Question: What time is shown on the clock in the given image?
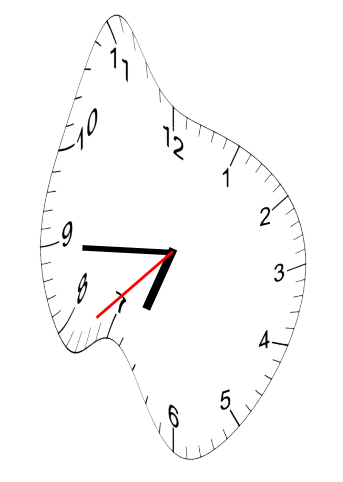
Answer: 06:44:38